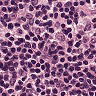
Metastatic tissue present: no